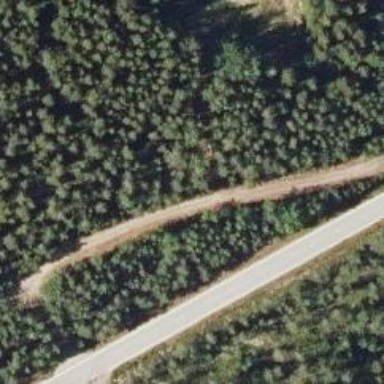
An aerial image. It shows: View of road.